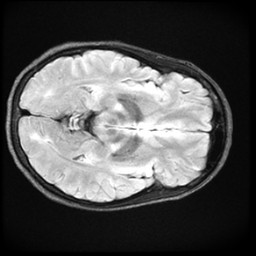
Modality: FLAIR
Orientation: axial
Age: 34
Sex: female
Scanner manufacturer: ge
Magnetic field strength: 3 T
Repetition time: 11 s
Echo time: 0.1497 s